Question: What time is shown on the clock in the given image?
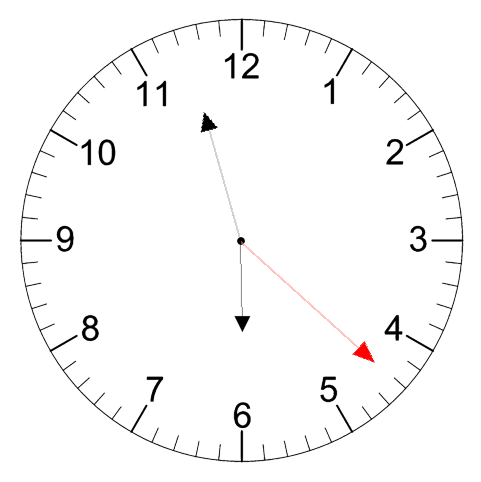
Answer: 05:57:22